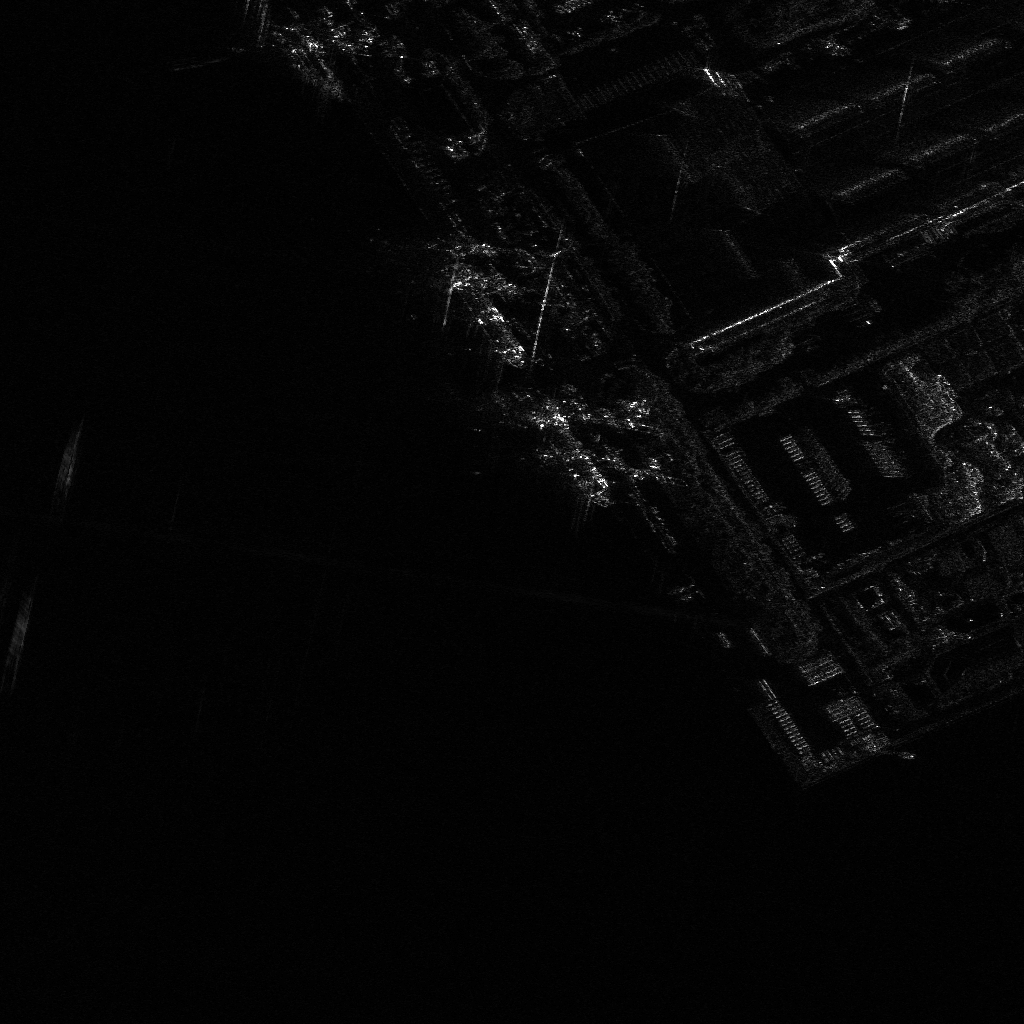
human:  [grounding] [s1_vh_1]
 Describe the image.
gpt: In the satellite image, there is  <ref>1 medium ore-oil </ref> <box>[[17, 0, 36, 3, 59]]</box> located at top left,  <ref>2 small ore-oil </ref> <box>[[39, 28, 54, 31, 58], [48, 42, 62, 45, 58]]</box> located at center.